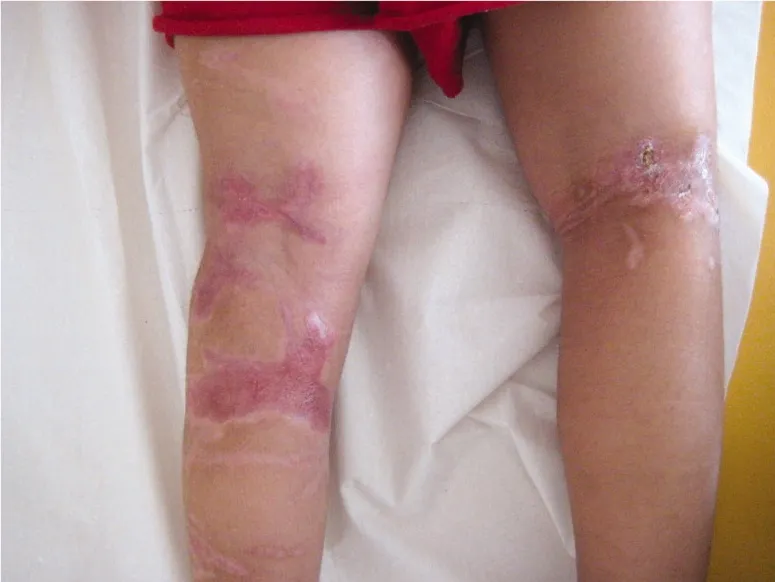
Scars of both legs 8 weeks after the split-thickness skin graft of the left leg.
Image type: medical_photograph (skin_photograph)